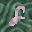
Label: 8